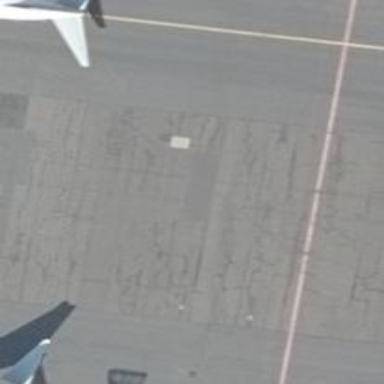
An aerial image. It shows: Parking position at the airport on concrete surface.